Question: I am new to PHP. I have worked a little before on it , but not much. Now, I have installed in my machine and it consumes and for that reason I have changed the server's port to in the config file.
Now ,what I have is a simple login form.The HTML markup looks like this :
'''
<?php
session_start();
if(isset($_REQUEST["error"])){
?>
<script type="text/javascript">
alert("Username and/or Password is incorrect!Please try again!");
</script>
<?php
}
?>
<html>
<head>
<body>
<form method="post" action="verifyUser.php">
<div class="container">
<div class="card card-container">
<!-- <img class="profile-img-card" src="//lh3.googleusercontent.com/-6V8xOA6M7BA/AAAAAAAAAAI/AAAAAAAAAAA/rzlHcD0KYwo/photo.jpg?sz=120" alt="" /> -->
<img id="profile-img" class="profile-img-card" src="//ssl.gstatic.com/accounts/ui/avatar_2x.png" />
<p id="profile-name" class="profile-name-card"></p>
<form class="form-signin">
<span id="reauth-email" class="reauth-email"></span>
<input type="email" name="email" id="inputEmail" class="form-control" placeholder="Email address" required autofocus><br>
<input type="password" name="password" id="inputPassword" class="form-control" placeholder="Password" required>
<div id="remember" class="checkbox">
<label>
<input type="checkbox" value="remember-me"> Remember me
</label>
</div>
<button class="btn btn-lg btn-primary btn-block btn-signin" type="submit">Sign in</button>
</form><!-- /form -->
<a href="#" class="forgot-password">
Forgot the password?
</a>
<br>
</div><!-- /card-container -->
</div><!-- /container -->
</form>
</body>
</html>
'''
and the PHP file, 'verifyUser.php' looks like this :
'''
<?php
session_start();
$email = $_POST["email"];
$pass = $_POST["password"];
$con = mysqli_connect("localhost","root","","user",8080) or die("Some error occurred during connection " . mysqli_error($con));
$result_row = mysqli_query($con,"select * from info where Email='$email' and Password='$pass'");
if($row = mysqli_fetch_array($result_row)){
$_SESSION["existing_user"] = $row['Name'];
$_SESSION["email"] = $row['Email'];
header("location : home.php");
}
else{
header("location:form1.php?error=1");
}
?>
'''
---
Now when I try to login, I get the error :
> Warning: mysqli_connect(): MySQL server has gone away in C:\wamp\wwwerifyUser.php on line 7
My error screen looks like this :

I have studied this error and tried all the alternatives , which doesn't seem to work.One of them was to make some changes in file, but doesn't seem to work either!
Can someone tell me why is this happening and the for it?
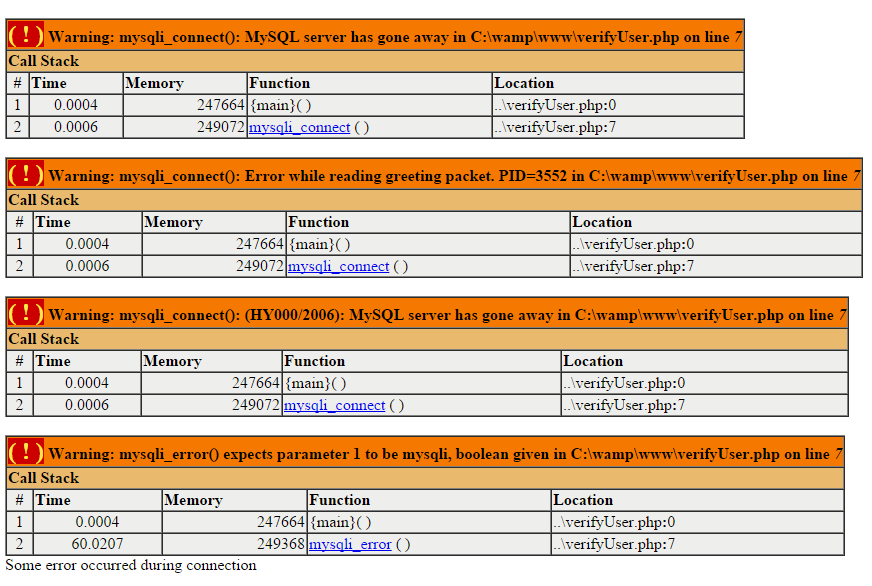
Answer: No need to change port, the last argument is for Mysql port which is usually 3306, but 8080 is used by wamp which is totally diffrent from Mysql.
So this code should work just fine
'''
$con = mysqli_connect("localhost","root","","user") or die("Some error occurred during connection " . mysqli_error($con));
'''